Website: ulta-beauty
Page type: billing-address
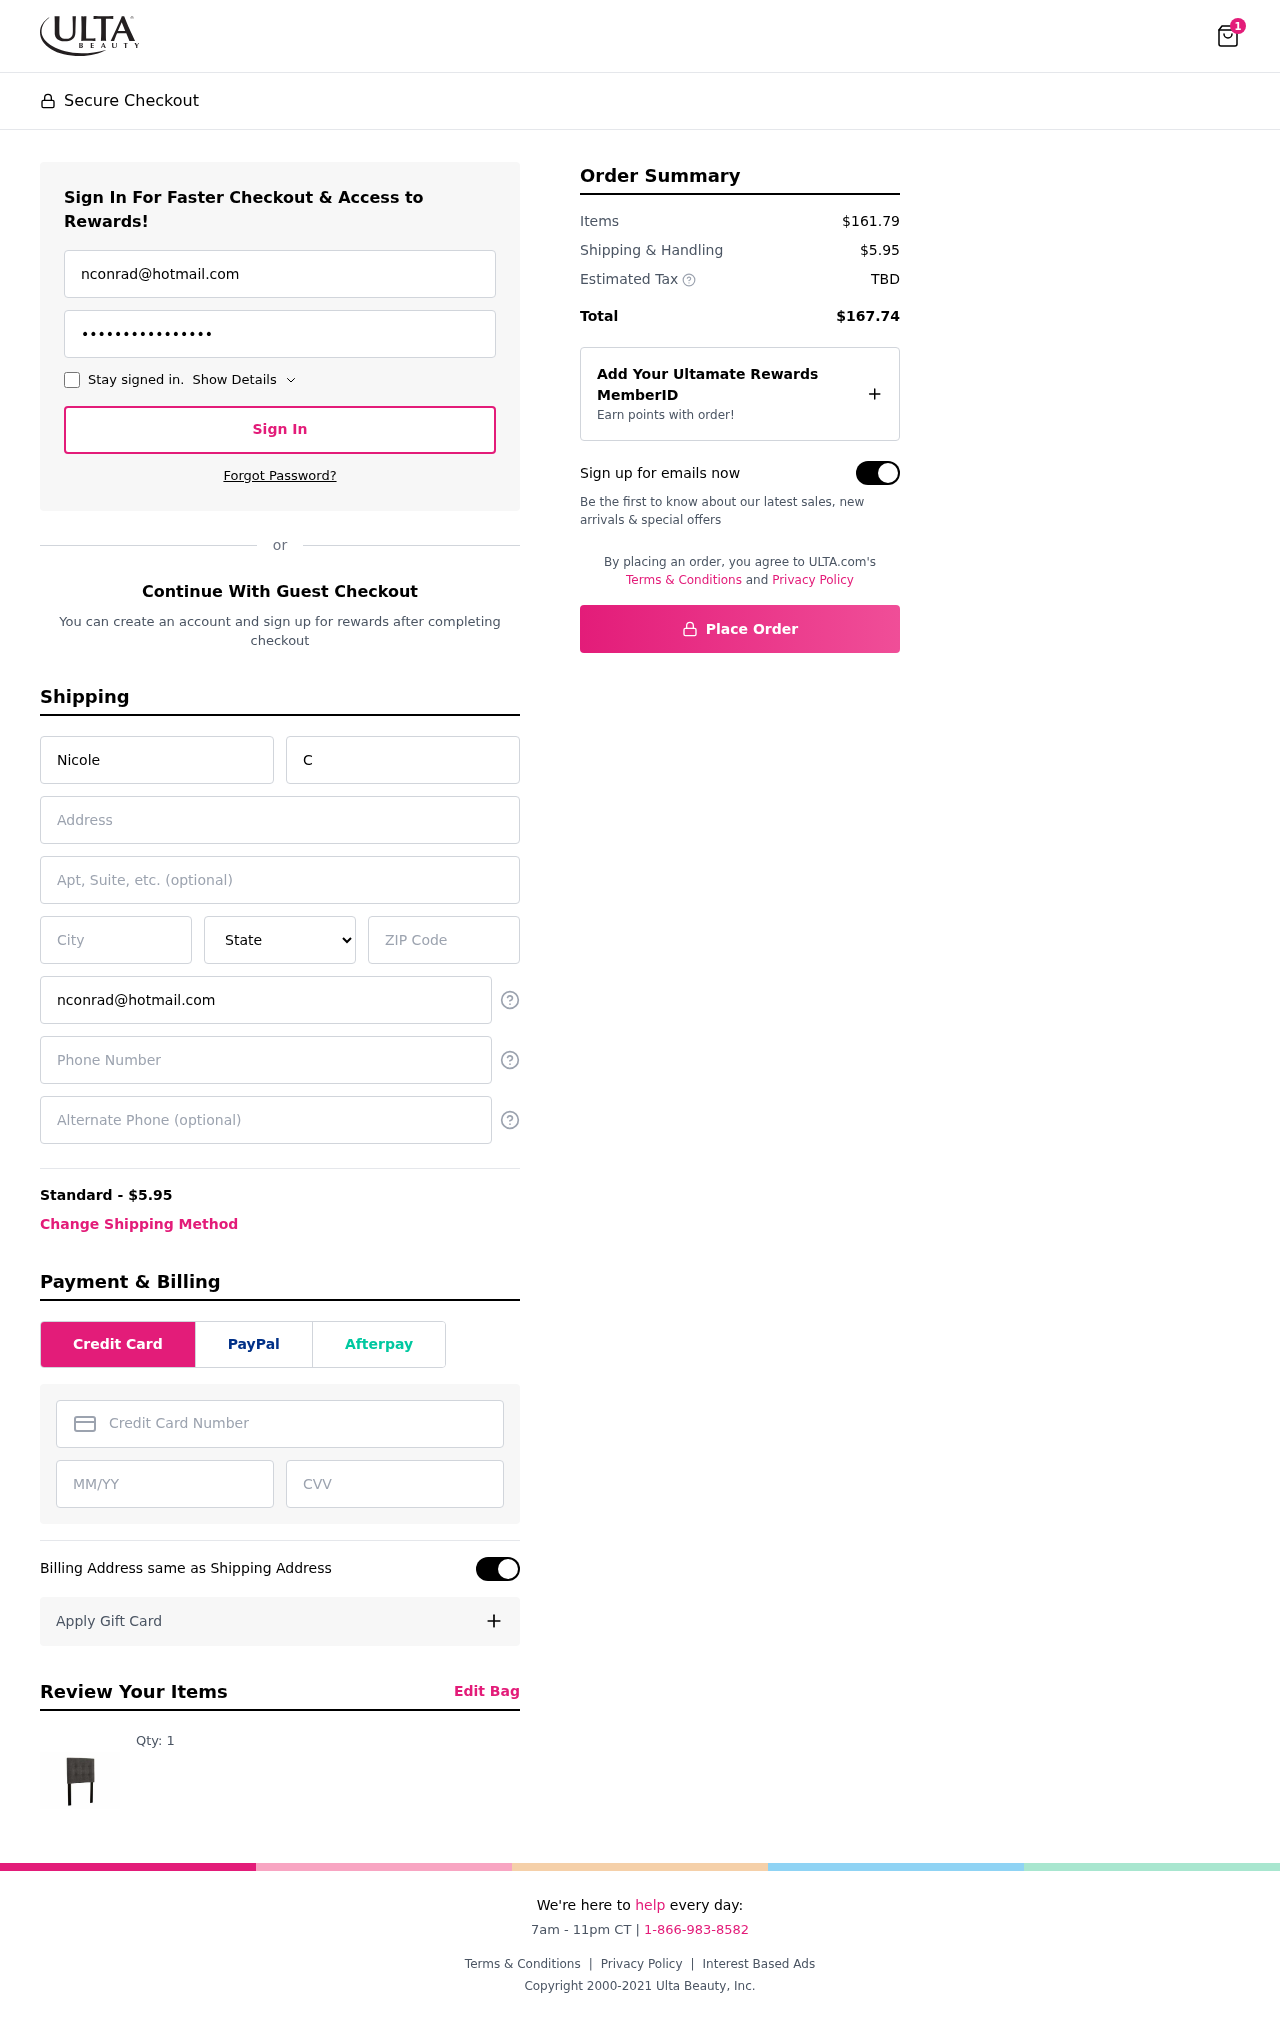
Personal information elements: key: PII_STATE
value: Nebraska
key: PII_EMAIL
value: nconrad@hotmail.com
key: PII_FIRSTNAME
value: Nicole
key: PII_LASTNAME
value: Conrad
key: PII_STREET
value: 81478 Mark Alley
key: PII_STREET2
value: Apt. 636
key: PII_CITY
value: Lake Tylerport
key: PII_POSTCODE
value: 65863
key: PII_PHONE
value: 5592376493
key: PII_ALT_PHONE
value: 3567196574
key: PII_CARD_NUMBER
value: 2470 5924 7120 7244
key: PII_CARD_EXPIRY
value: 07/29
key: PII_CARD_CVV
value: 208
Product elements: key: PRODUCT1_QUANTITY
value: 1
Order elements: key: ORDER_NUM_ITEMS
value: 1
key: ORDER_SHIPPING_COST
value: $5.95
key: ORDER_SUBTOTAL
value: $161.79
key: ORDER_TOTAL
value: $167.74